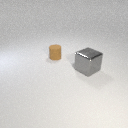
small brown rubber cylinder to the left of large gray metal cube